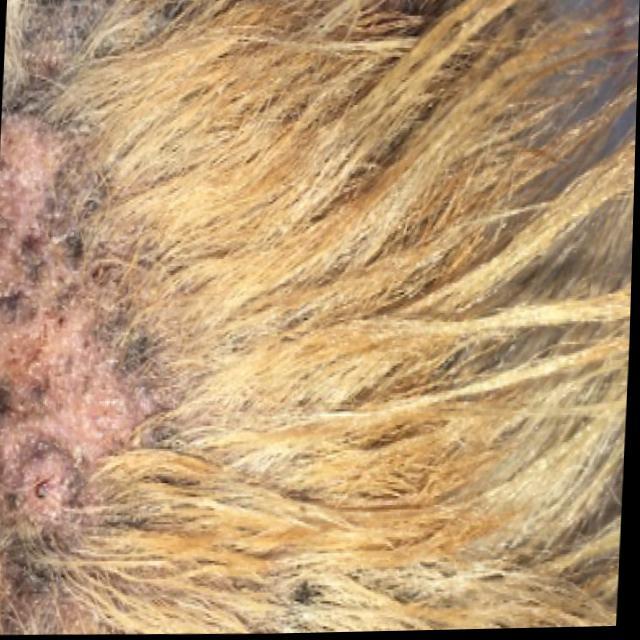
Canine demodicosis (Demodex mange) — caused by Demodex canis mites. Presents with alopecia, follicular papules, pustules, and comedones. Often localized on face and forelimbs.